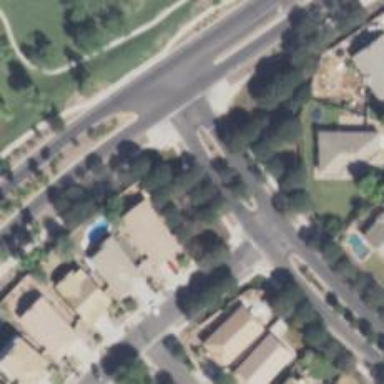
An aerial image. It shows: Road with stop sign.